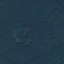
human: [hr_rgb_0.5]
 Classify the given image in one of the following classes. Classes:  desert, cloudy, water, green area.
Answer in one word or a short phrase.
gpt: green area